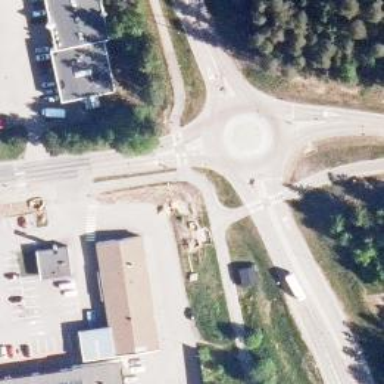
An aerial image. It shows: Tertiary road with asphalt surface leading to roundabout junction.